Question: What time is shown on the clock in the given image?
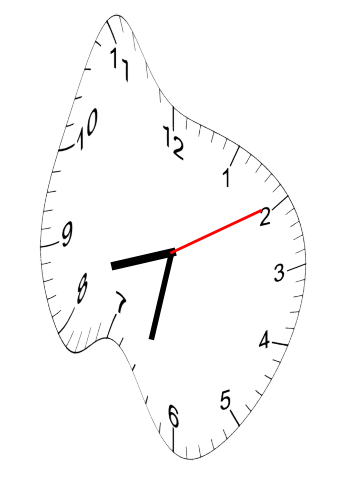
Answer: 08:32:10